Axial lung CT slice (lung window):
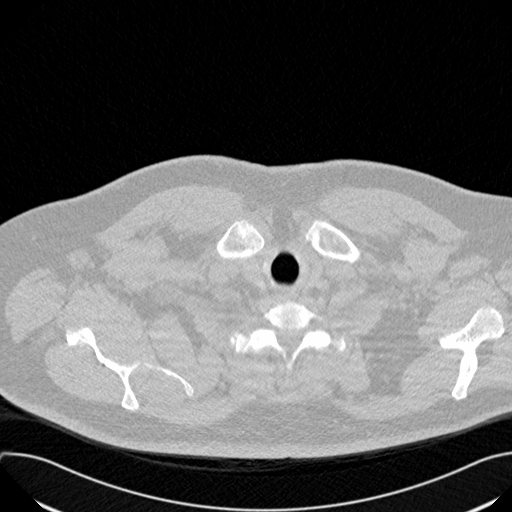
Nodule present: no